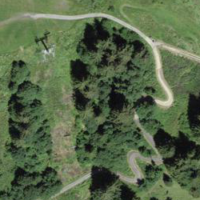
EUNIS habitat code: 23
Species observed at this site:
Silene dioica
Carduus personata